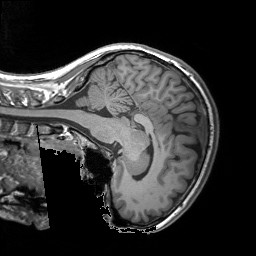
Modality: T1w
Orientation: sagittal
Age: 19
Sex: female
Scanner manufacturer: siemens
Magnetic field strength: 3 T
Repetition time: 1.9 s
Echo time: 0.00252 s